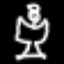
Label: angel